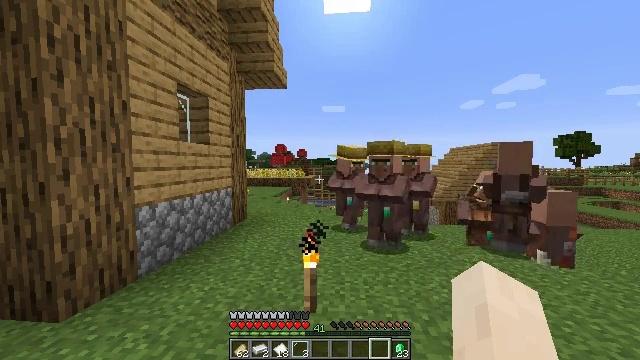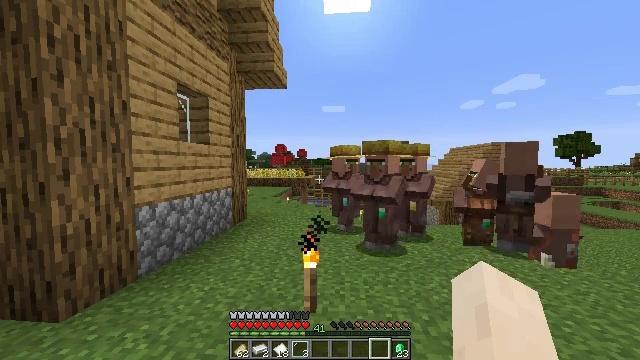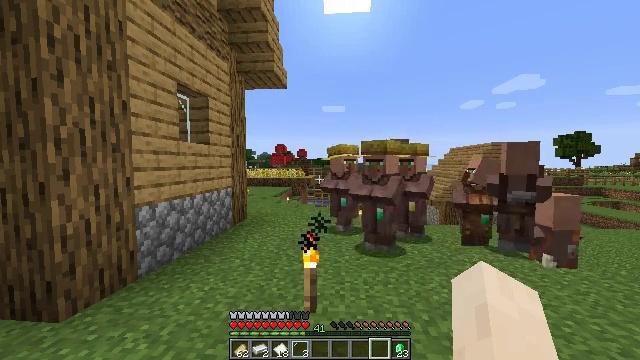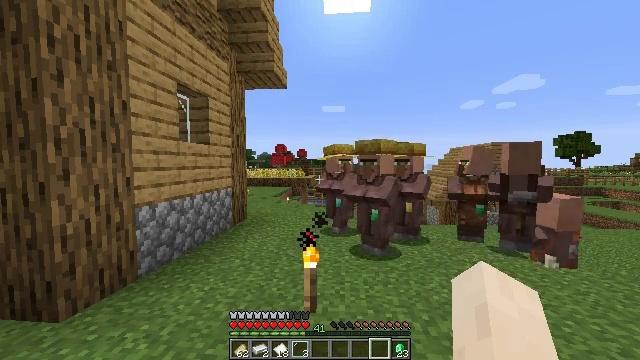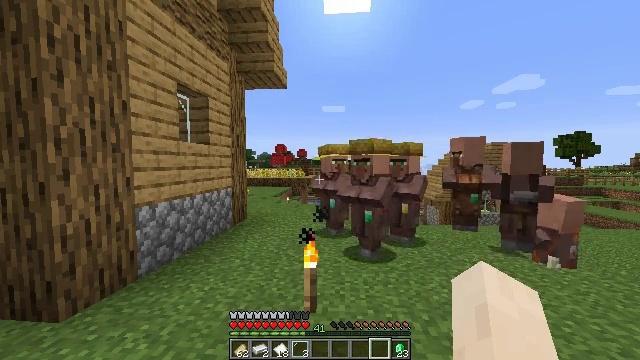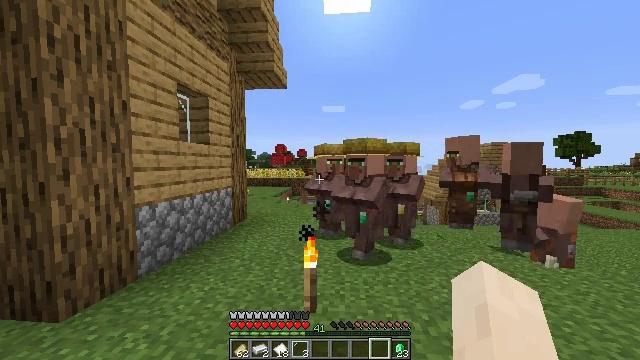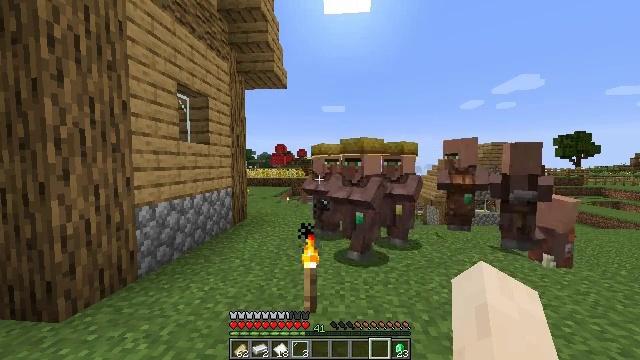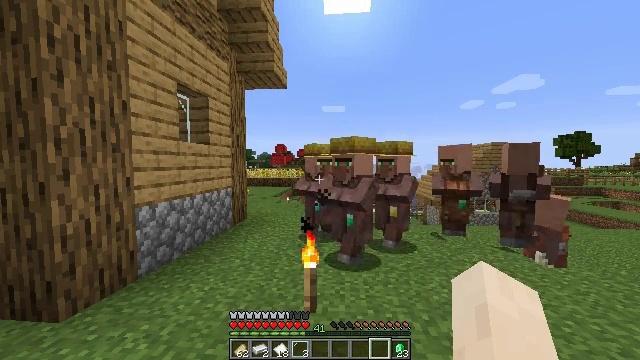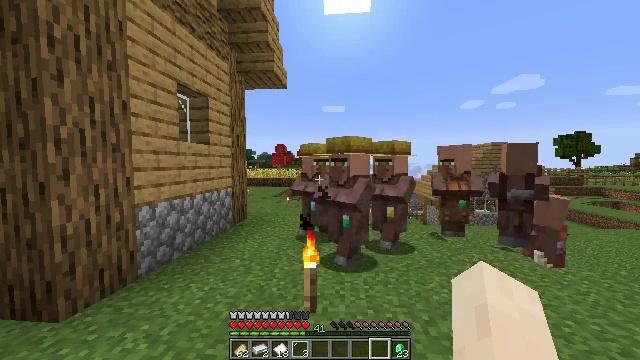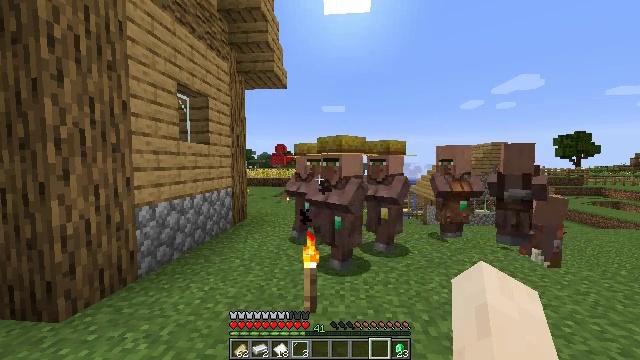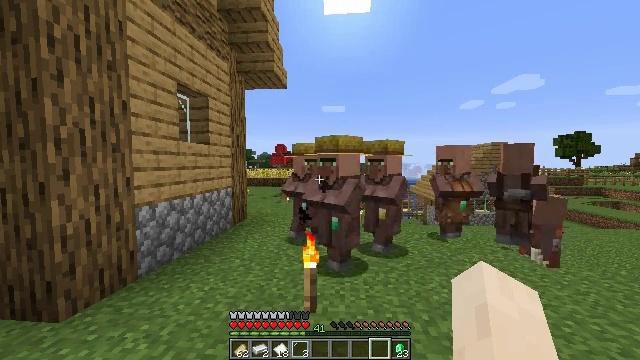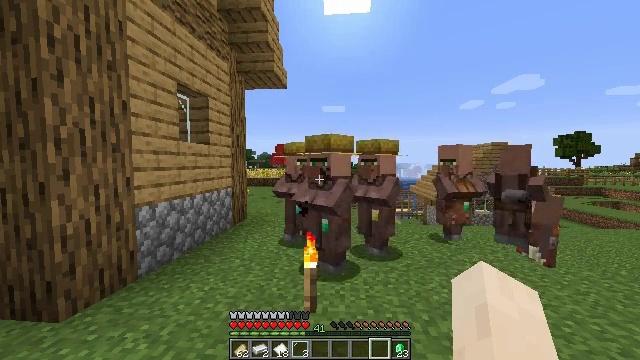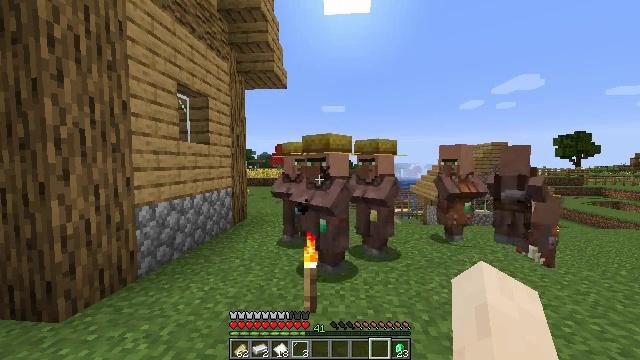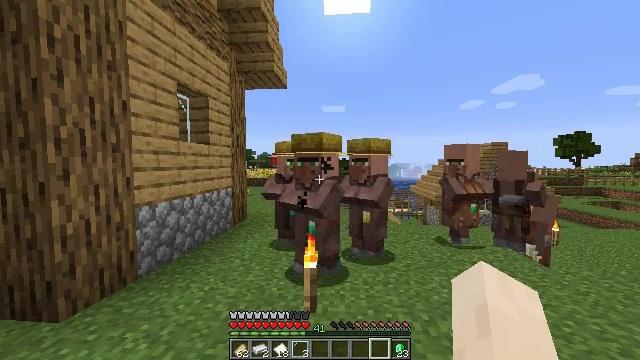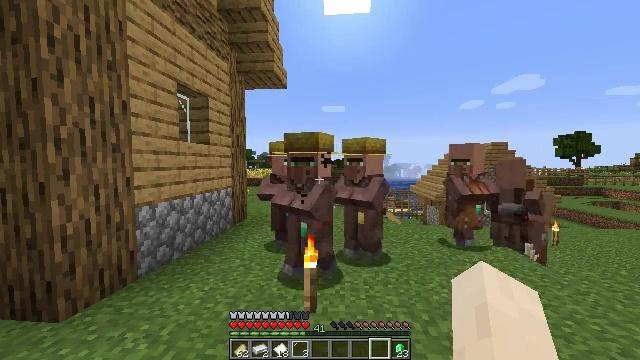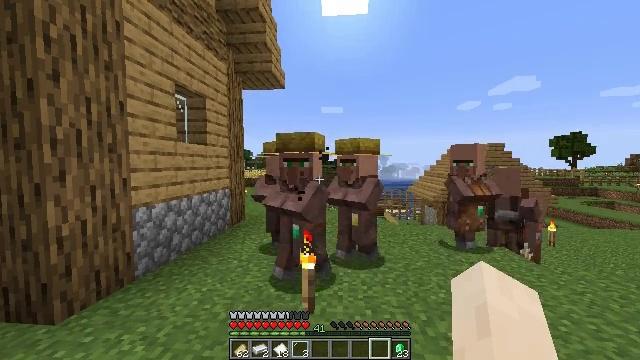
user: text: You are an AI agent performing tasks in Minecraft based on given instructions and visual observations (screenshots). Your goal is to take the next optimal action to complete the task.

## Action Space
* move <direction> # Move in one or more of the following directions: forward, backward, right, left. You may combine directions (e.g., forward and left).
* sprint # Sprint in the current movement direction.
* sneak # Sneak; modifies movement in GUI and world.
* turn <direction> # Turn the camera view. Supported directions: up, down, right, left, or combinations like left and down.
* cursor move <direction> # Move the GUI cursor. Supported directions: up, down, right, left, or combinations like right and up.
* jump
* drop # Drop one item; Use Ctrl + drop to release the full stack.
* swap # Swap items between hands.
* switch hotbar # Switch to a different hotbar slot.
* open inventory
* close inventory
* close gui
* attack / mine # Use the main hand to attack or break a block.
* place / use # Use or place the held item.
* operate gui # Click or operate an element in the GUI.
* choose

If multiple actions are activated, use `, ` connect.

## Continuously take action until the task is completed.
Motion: motion action
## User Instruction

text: Combine leather in the crafting grid to get leather horse armor.
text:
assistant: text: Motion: no_op
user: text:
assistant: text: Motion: no_op
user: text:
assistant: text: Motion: no_op
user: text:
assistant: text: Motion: no_op
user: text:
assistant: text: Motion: no_op
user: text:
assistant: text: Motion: no_op
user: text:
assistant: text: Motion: no_op
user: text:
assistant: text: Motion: no_op
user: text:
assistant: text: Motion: no_op
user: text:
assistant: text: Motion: no_op
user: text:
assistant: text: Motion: no_op
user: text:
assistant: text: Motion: no_op
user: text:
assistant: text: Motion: no_op
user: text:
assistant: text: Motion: no_op
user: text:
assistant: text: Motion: no_op
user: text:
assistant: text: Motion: turn right
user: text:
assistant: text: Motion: no_op
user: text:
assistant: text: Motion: no_op
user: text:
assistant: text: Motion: no_op
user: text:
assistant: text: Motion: no_op
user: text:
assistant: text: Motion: no_op
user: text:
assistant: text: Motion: turn right
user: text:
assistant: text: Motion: turn right
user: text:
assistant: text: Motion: turn right and down
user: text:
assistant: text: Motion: move forward, turn right and down
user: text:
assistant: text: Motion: move forward and move right, turn right and down
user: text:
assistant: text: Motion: move forward and move right, turn right and down
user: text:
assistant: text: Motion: move forward and move right, turn right and down
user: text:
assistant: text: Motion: move forward and move right
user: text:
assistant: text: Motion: move forward and move right